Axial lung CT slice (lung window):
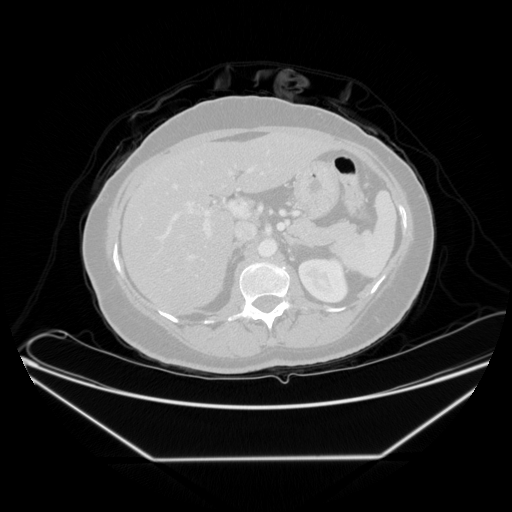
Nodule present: no